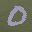
Label: 0